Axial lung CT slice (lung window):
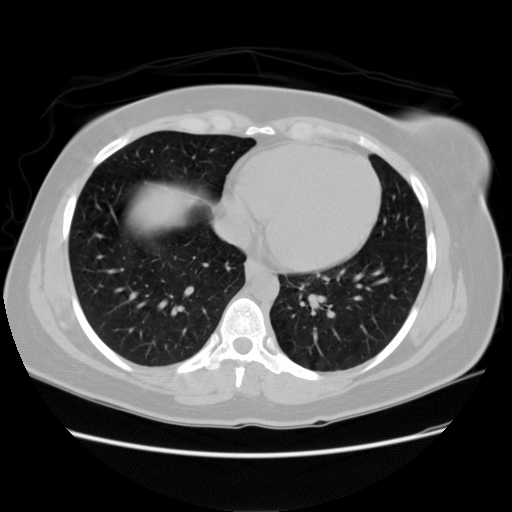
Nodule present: no